Group 1:
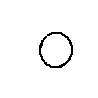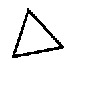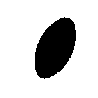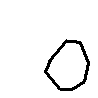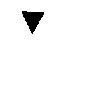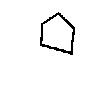
Group 2:
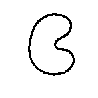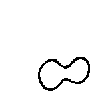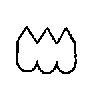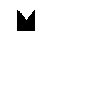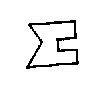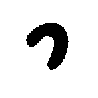
Rule separating the two groups: Convex vs. concave.
Concepts: concave_convex_angle
Comments: All examples in this Problem are outlines of shapes or solid black shapes.
Author: Mikhail M. Bongard
Reference: M. M. Bongard, Pattern Recognition, Spartan Books, 1970, p. 215.